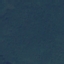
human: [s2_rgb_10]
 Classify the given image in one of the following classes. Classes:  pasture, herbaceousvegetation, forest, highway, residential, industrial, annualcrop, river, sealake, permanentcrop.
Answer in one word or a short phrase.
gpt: Forest